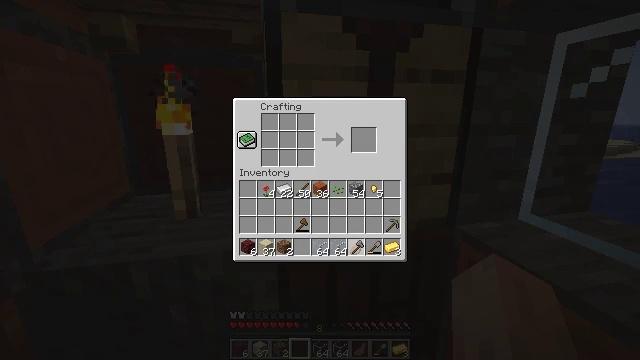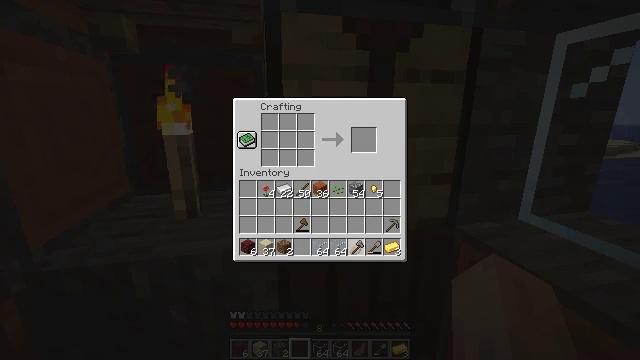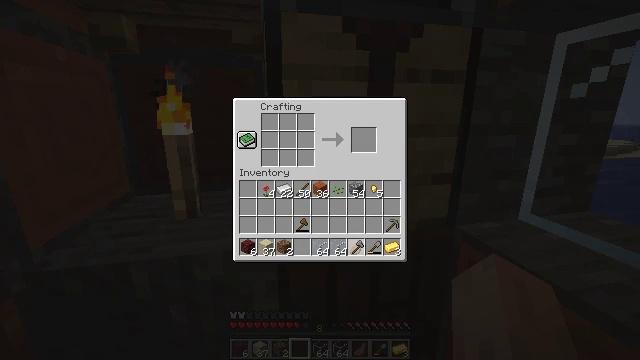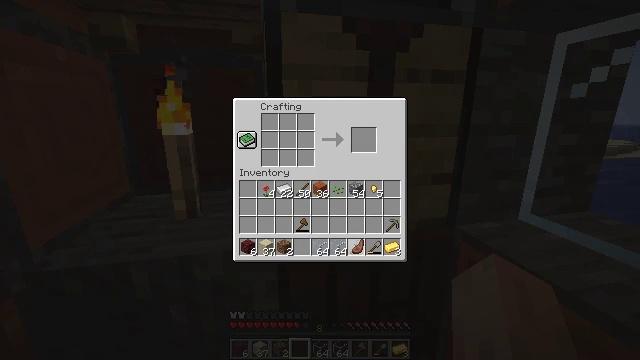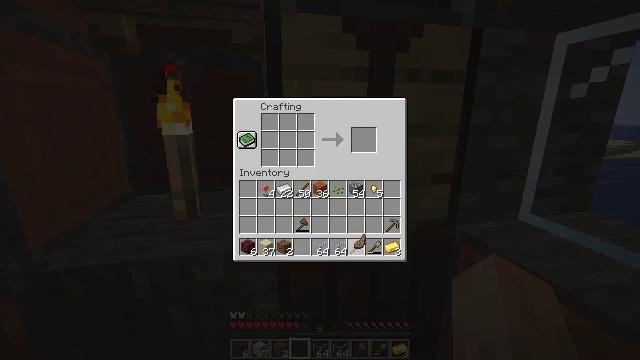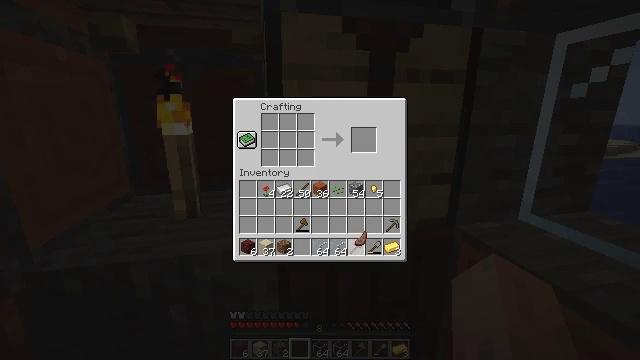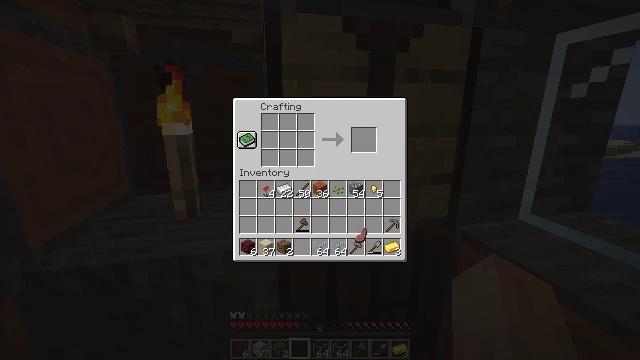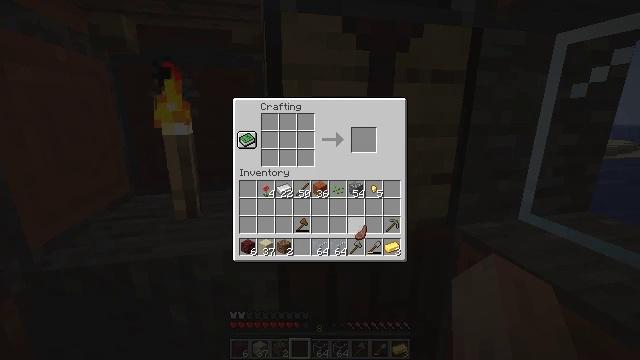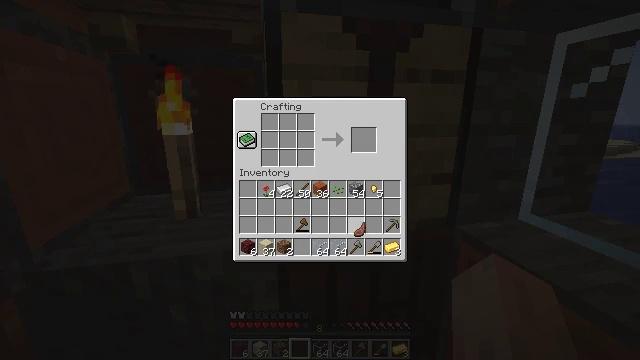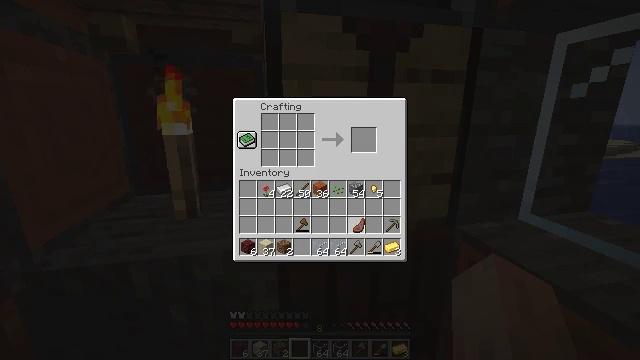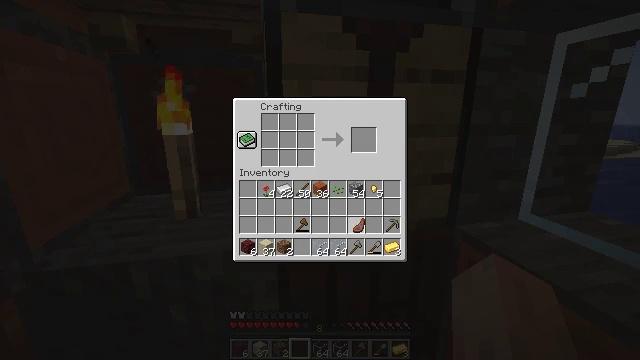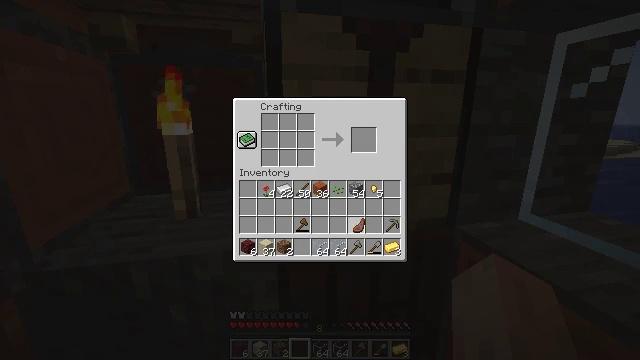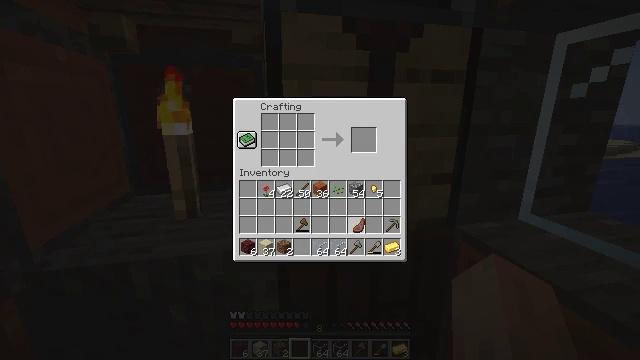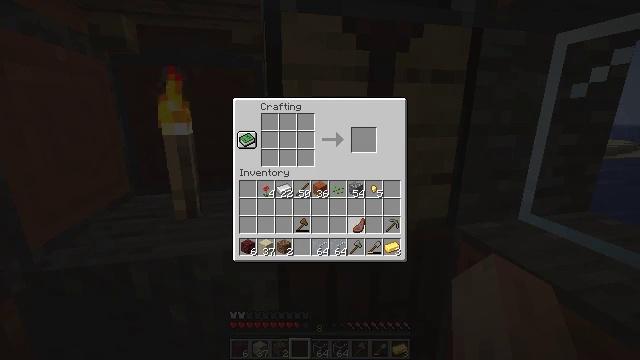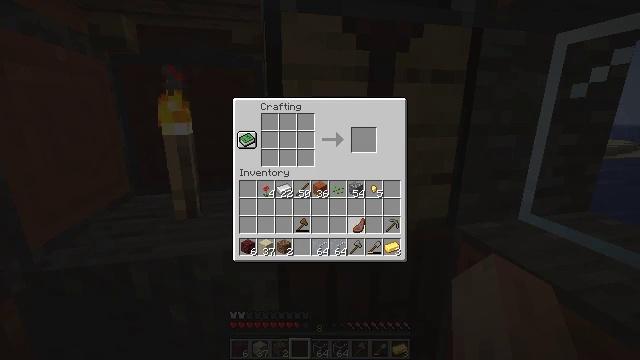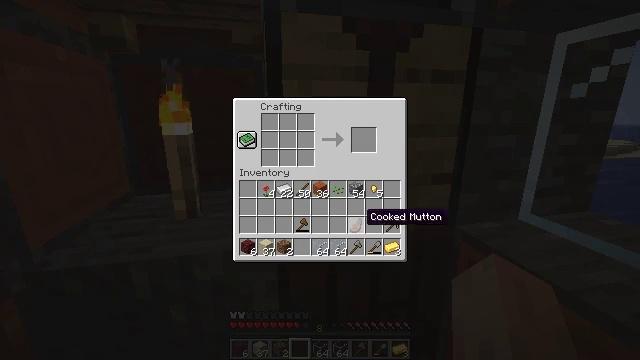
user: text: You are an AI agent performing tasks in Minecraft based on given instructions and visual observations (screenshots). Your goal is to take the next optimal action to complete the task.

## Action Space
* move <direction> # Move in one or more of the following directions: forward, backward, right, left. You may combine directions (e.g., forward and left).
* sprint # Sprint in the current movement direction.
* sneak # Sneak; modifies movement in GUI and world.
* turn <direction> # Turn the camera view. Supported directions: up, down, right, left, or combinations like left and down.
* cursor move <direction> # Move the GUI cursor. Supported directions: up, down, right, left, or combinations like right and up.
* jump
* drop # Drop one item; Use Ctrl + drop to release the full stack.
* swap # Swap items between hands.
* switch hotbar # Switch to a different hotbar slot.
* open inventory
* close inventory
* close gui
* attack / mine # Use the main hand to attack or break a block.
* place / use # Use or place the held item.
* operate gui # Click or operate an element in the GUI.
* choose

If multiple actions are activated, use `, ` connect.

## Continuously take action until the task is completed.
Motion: motion action
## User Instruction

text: Collect the hopper by mining it.
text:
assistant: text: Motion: operate gui
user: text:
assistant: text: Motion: operate gui
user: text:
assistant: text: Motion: no_op
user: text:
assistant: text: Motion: no_op
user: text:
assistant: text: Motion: no_op
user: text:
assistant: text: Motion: no_op
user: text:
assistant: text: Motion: no_op
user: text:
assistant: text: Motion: no_op
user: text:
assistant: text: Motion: no_op
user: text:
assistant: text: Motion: no_op
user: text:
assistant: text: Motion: no_op
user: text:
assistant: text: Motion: operate gui
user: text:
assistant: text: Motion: operate gui
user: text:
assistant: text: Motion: operate gui
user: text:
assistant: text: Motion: no_op
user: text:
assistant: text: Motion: no_op
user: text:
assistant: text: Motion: cursor move right
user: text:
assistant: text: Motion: cursor move right
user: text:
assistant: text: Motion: no_op
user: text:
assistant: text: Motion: no_op
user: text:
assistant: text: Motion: no_op
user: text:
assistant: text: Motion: no_op
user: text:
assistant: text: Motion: no_op
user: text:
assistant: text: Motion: no_op
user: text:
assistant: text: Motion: operate gui
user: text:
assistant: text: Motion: operate gui
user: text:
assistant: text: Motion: operate gui
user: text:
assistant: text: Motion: no_op
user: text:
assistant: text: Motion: no_op
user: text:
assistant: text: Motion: no_op